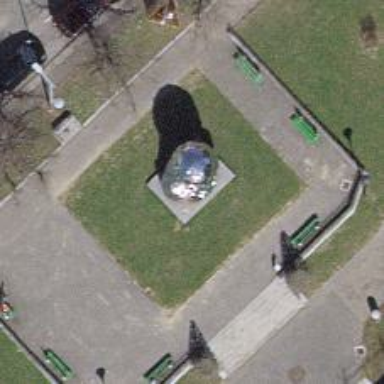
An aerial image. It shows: Historic memorial featuring sculpture.